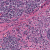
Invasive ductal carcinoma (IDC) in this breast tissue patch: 1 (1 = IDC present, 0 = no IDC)